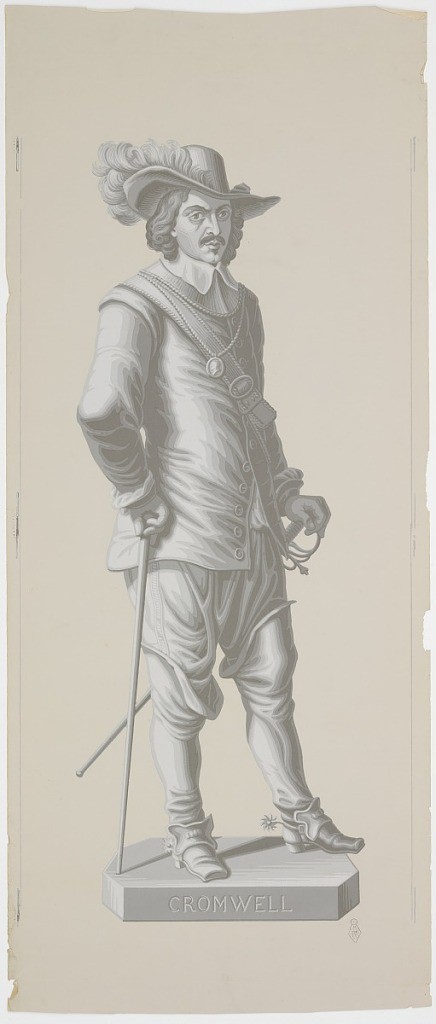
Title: Cromwell
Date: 1881–82
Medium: Block-printed paper
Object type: Decorative panel
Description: Series of eight panels, each with British ruler, full length, in grisaille. Cromwell (1599-1658), reigned 1653-58. Printed in grisaille.